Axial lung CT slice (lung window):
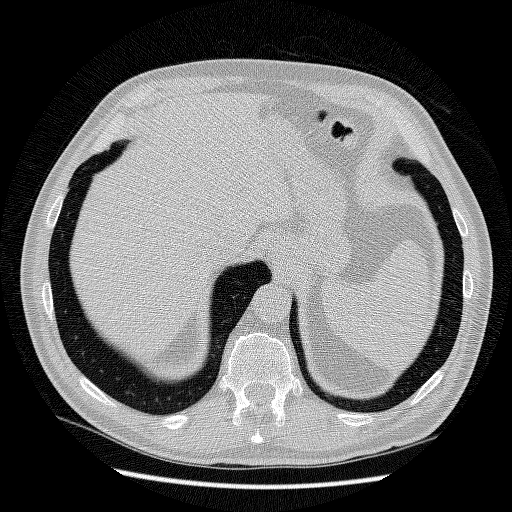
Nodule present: no